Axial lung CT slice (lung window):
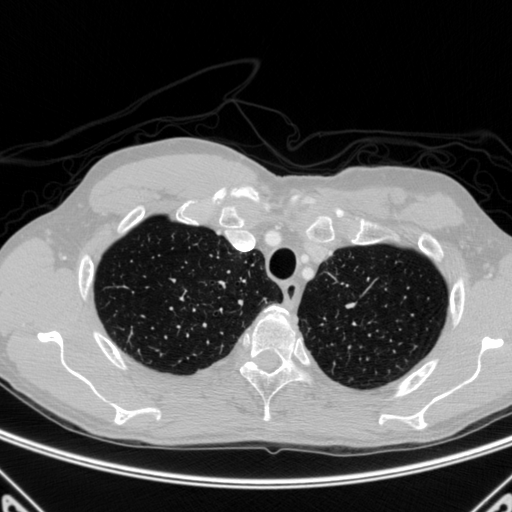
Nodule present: no